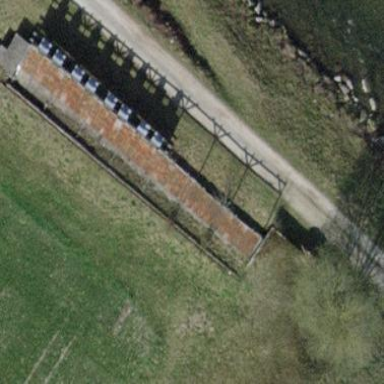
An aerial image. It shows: Retaining wall.